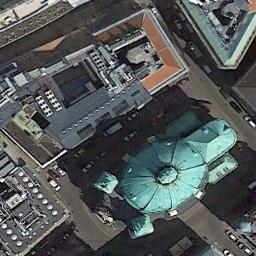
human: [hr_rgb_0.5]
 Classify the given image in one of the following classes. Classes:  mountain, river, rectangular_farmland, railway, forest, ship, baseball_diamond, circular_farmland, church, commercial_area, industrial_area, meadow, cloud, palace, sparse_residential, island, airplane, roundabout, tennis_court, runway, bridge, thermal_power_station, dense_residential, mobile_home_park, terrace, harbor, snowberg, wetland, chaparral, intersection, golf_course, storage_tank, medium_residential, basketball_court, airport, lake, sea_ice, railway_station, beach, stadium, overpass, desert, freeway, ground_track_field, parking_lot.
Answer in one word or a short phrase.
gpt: church